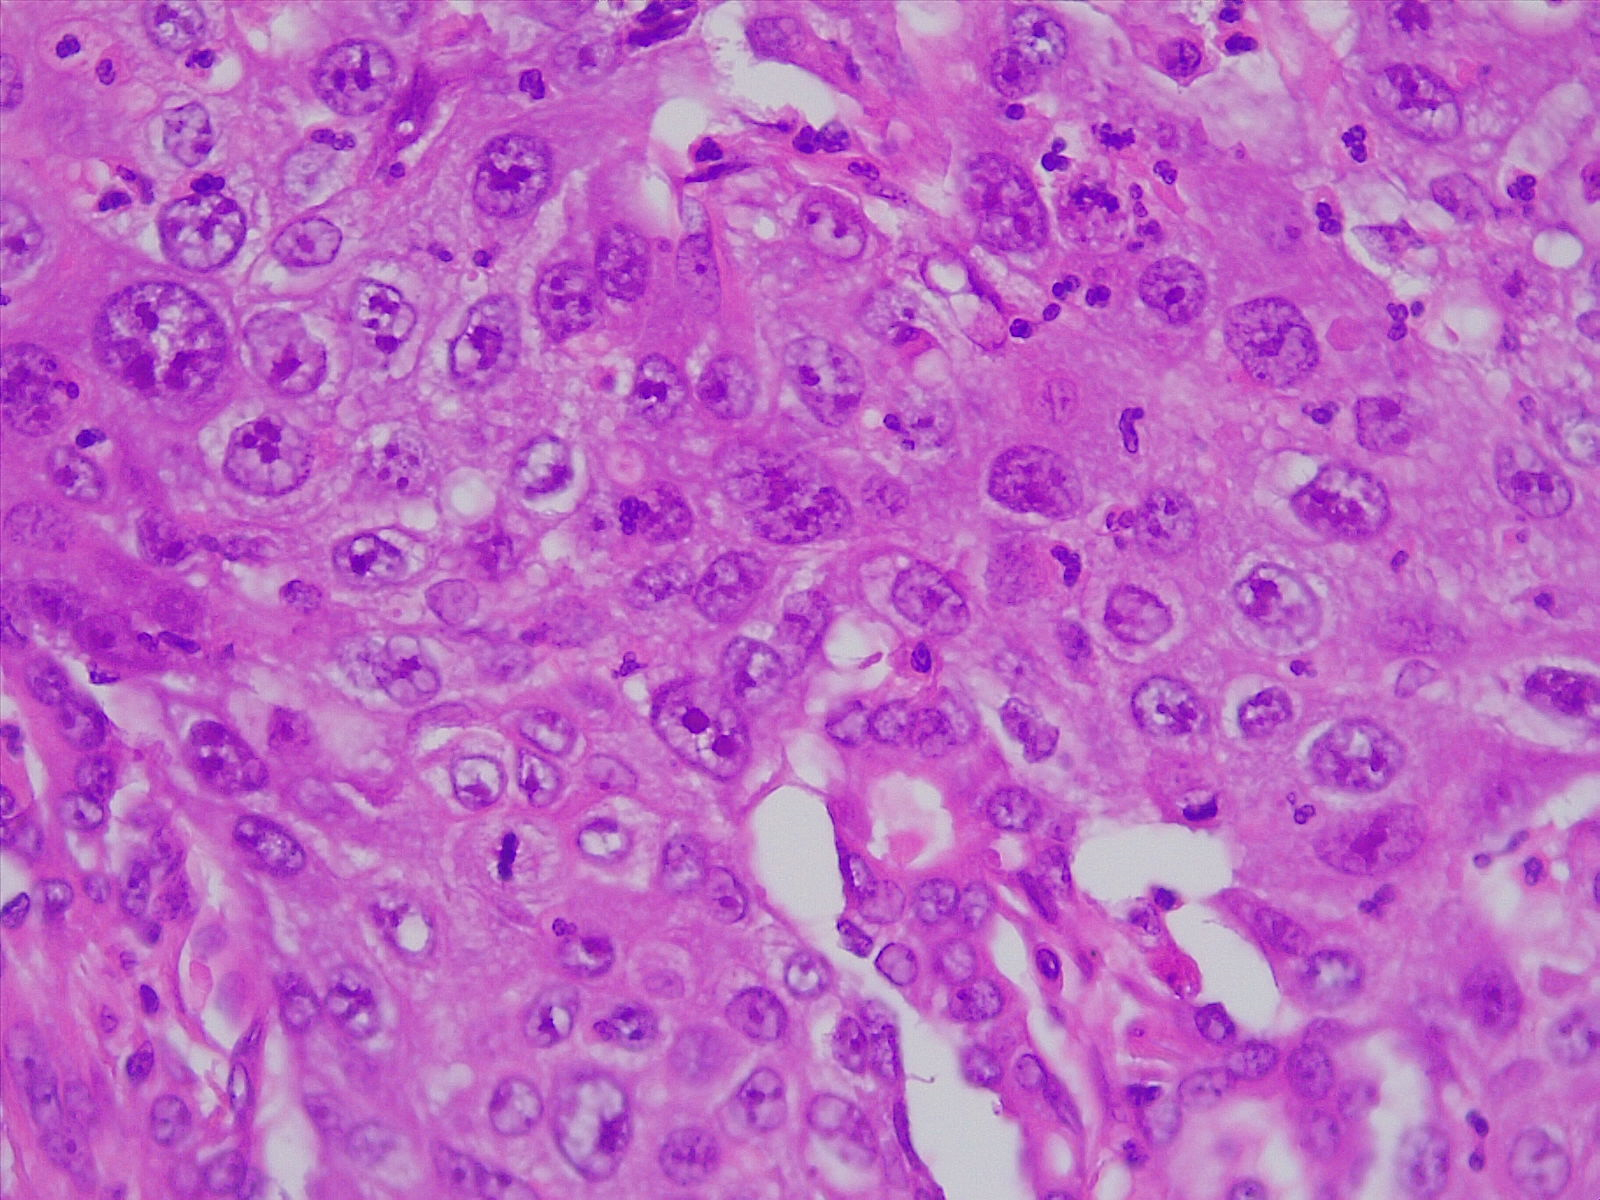
Label: lung squamous cell carcinoma, poorly differentiated